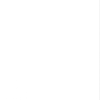
Label: dusty